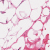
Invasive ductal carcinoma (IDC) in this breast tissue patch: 0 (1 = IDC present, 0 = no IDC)